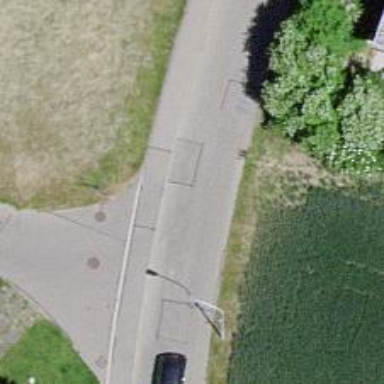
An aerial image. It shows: Smooth asphalt road in residential area.